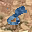
Label: 8